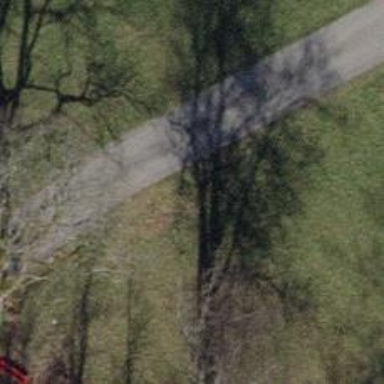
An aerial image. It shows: Bench.